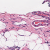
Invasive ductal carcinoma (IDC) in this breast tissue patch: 0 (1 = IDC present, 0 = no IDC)